Question: I would like to know if it's possible to manually position the labels in a legend in ggplot?
My example is this: I have a data on countries, and I'm doing a 100% stacked bar for each continent so I have:
'''
dt <- data.table(continent = c(rep('Africa', 2), rep('Asia', 3), rep('Europe', 4)),
country = c('Nigeria', 'Kenya',
'China', 'India', 'Japan',
'Germany', 'Sweden', 'Spain', 'Croatia'),
value = runif(9, 0, 10),
number=(1:9))
ggplot(data=dt,
aes(x = continent, y = value, fill = as.factor(number))) +
geom_bar(stat = "identity", position = "fill", color='white', width=0.3 ) +
labs(x = '', y = 'Percentage') +
scale_y_continuous(expand=c(0,0)) +
scale_fill_manual('Country',
labels = dt[, country],
values = (grDevices::colorRampPalette(c('#BB16A3', '#f8e7f5')))(9)) +
theme(legend.position='bottom', aspect.ratio = 1) +
guides(fill = guide_legend(title.position="top", title.hjust = 0.5, reverse=T)) +
coord_flip()
'''

So my question is, is it possible to re-position the labels in the legend so that countries of each continent are in a separate column? Or a separate row?
Thanks!
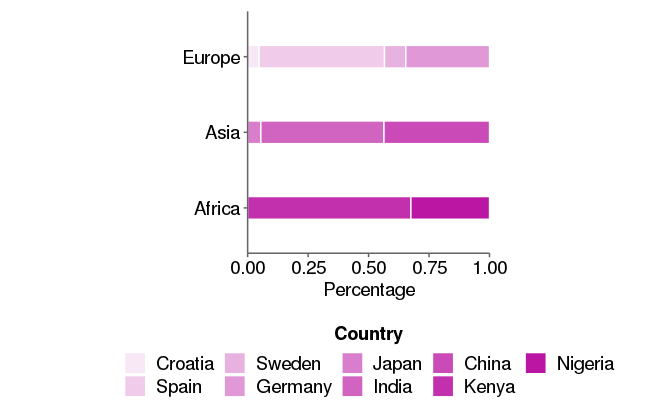
Answer: I notice you have a different number of countries for each continent. 'ggplot()' can fill a legend matrix by row or by column, but I've never seen a jagged matrix with different number of cells in each row / column.
It's possible to hack something that like a jagged legend matrix, though. Here are some implementations. You may wish to tweak the parameters if you want to sort the continent / country labels in a specific order, or vary the spacing between legend keys, etc.
:
'''
# define fill mapping so that it can be re-used for both top plot & legend
scale_fill_country <-
scale_fill_manual(labels = dt[, country],
values = (grDevices::colorRampPalette(c('#BB16A3', '#f8e7f5')))(9))
# create top plot (without any legend)
gg.plot <- ggplot(data = dt,
aes(x = continent, y = value, fill = as.factor(number))) +
#note: geom_col is equivalent to geom_bar(stat = "identity")
geom_col(position = "fill", color='white', width=0.3 ) +
labs(x = '', y = 'Percentage') +
scale_y_continuous(expand=c(0,0)) +
scale_fill_country +
theme_classic() +
theme(legend.position = "none") +
coord_flip()
'''
:
'''
library(dplyr)
dt.legend <- dt %>%
# pad with empty rows so that there are equal number of countries under
# each continent
group_by(continent) %>%
arrange(country) %>%
mutate(country.id = seq(1, n())) %>%
ungroup() %>%
tidyr::complete(continent, country.id, fill = list(country = " ")) %>%
# make each empty row distinct (within the same continent), & sort them
# after the original rows
rowwise() %>%
mutate(country = ifelse(country == " ",
paste0(rep.int(" ", country.id), collapse = ""),
country)) %>%
ungroup() %>%
mutate(country = forcats::fct_reorder(country, country.id))
> dt.legend
# A tibble: 12 x 5
continent country.id country value number
<chr> <int> <fct> <dbl> <int>
1 Africa 1 Kenya 2.02 2
2 Africa 2 Nigeria 7.17 1
3 Africa 3 " " NA NA
4 Africa 4 " " NA NA
5 Asia 1 China 3.21 3
6 Asia 2 India 5.59 4
7 Asia 3 Japan 9.31 5
8 Asia 4 " " NA NA
9 Europe 1 Croatia 0.0131 9
10 Europe 2 Germany 0.0775 6
11 Europe 3 Spain 3.98 8
12 Europe 4 Sweden 0.703 7
'''
: each continent in one , labels legend key (add 'axis.text.y = element_blank()' to 'theme()' if you don't want the continent label associated with each row to be shown)
'''
gg.legend.rows1 <- ggplot(data = dt.legend,
aes(x = country, y = continent,
fill = as.factor(number))) +
geom_tile(color = "white", size = 2) +
facet_wrap(~ continent, scales = "free", ncol = 1) +
scale_y_discrete(expand = c(0, 0)) +
scale_fill_country +
theme_minimal() +
theme(axis.title = element_blank(),
strip.text = element_blank(),
panel.grid = element_blank(),
legend.position = "none")
cowplot::plot_grid(gg.plot, gg.legend.rows1,
ncol = 1,
rel_heights = c(1, 0.3))
'''
<URL>
: each continent in one , labels to the of legend key (I couldn't think of a way to get the continent labels in as well for this approach, but I don't think that was required in the question anyway...)
'''
gg.legend.rows2 <- ggplot(data = dt.legend,
aes(x = "", y = country, fill = as.factor(number))) +
geom_tile() +
scale_y_discrete(position = "right", expand = c(0, 0)) +
facet_wrap(~ interaction(continent, country, lex.order = TRUE),
scales = "free") +
scale_fill_country +
theme_minimal() +
theme(axis.title = element_blank(),
axis.text.x = element_blank(),
strip.text = element_blank(),
panel.grid = element_blank(),
panel.spacing = unit(0, "pt"),
legend.position = "none")
cowplot::plot_grid(gg.plot, gg.legend.rows2,
axis = "l", align = "v",
ncol = 1,
rel_heights = c(1, 0.2))
'''
<URL>
: each continent in one , labels to the of legend key (add 'axis.text.x = element_blank()' to 'theme()' if you don't want the continent label associated with each column to be shown)
'''
gg.legend.columns <- ggplot(data = dt.legend,
aes(x = continent, y = forcats::fct_rev(country),
fill = as.factor(number))) +
geom_tile(color = "white", size = 2) +
facet_wrap(~ continent, scales = "free", nrow = 1) +
scale_x_discrete(position = "top", expand = c(0, 0)) +
scale_y_discrete(position = "right", expand = c(0, 0)) +
scale_fill_country +
theme_minimal() +
theme(axis.title = element_blank(),
strip.text = element_blank(),
panel.grid = element_blank(),
legend.position = "none")
cowplot::plot_grid(gg.plot, gg.legend.columns,
axis = "l", align = "v",
ncol = 1,
rel_heights = c(1, 0.3))
'''
<URL>